Question: how can i show panel over iframe. I have tried using z-Index but its not working check out the sample image. We'll I didn't tried using css i use Z-Index but it is not working.
Below is my code...
'''
<table border="0" cellpadding="0" cellspacing="0" width="100%"><tr align="left"><td align="left"><iframe width="70%" frameborder="0" height="770" id="myframe" runat="server" src="about:blank"></iframe></td></tr></table>
<div class="slide-out-div"><a class="handle" href="http://link-for-non-js-users">Content</a><h3 class="style1">Menu Items</h3><table border="0">
<tr style=" float:left; height:39px"><td><ul><li><a href="">Special Instructions</a></li></ul></td></tr>
<tr style=" float:left; height:39px"><td><ul><li><a href="">Processing Exception</a></li></ul></td></tr>
<tr style=" float:left; height:39px"><td><ul><li><a href="">Account Coding</a></li></ul></td></tr>
<tr style=" float:left; height:39px"><td><ul><li><a href="">View My Notes</a></li></ul></td></tr>
<tr style=" float:left; height:39px"><td><ul><li><a href="">Approve/Disapprove</a></li></ul></td></tr>
<tr style=" float:left; height:39px"><td><ul><li><a href="">Save & Close</a></li></ul></td></tr>
</table>
</div>
'''

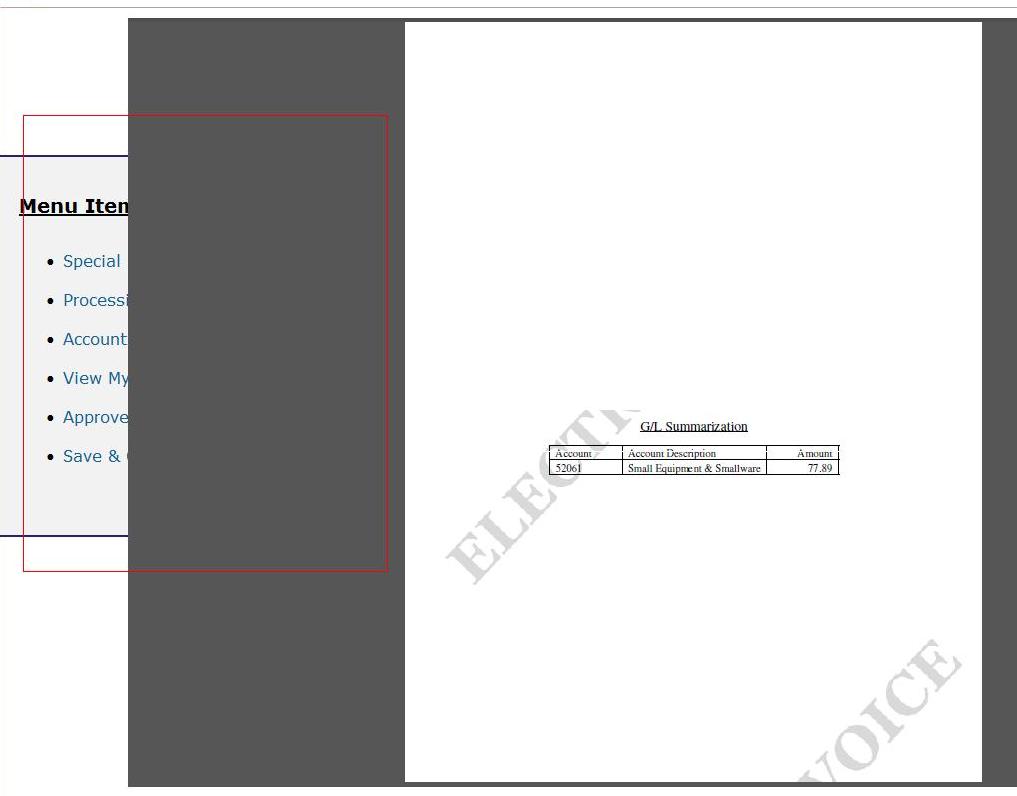
Answer: You should look at using the 'position:absolute' CSS styling.
Here is an example...
'''
<div id="straddle">
Here is the straddling div<br/>
Here is the straddling div
</div>
<iframe id="myframe" src="about:blank"></iframe>
'''
With the following example CSS...
'''
#myframe {
height:100px;
width:200px;
margin-left:100px;
}
#straddle {
position:absolute;
width:200px;
border:1px solid red;
}
'''
Please see <URL>